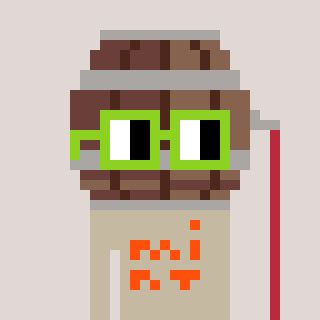
a pixel art character with square light green glasses, a wine barrel-shaped head and a bege-colored body on a warm background